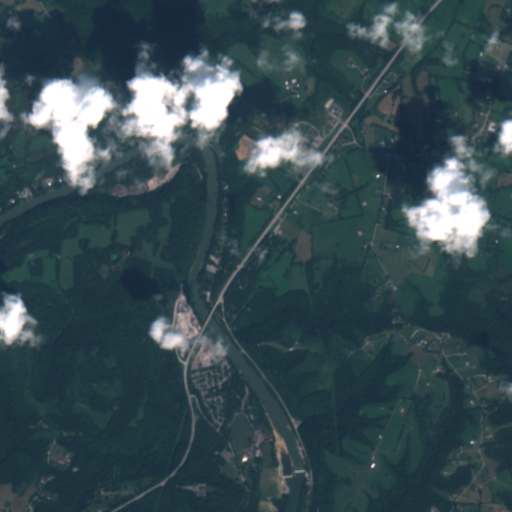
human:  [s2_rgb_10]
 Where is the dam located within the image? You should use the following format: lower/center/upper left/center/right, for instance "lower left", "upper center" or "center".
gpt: The dam is located in the lower center of the image.
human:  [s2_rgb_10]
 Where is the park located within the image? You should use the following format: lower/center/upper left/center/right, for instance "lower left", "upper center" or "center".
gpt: The park is located in the lower left of the image.
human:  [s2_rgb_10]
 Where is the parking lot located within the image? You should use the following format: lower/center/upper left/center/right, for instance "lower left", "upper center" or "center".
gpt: The parking lot is located in the lower center of the image.
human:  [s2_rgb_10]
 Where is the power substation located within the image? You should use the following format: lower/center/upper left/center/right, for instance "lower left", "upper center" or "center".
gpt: The power substation is located in the upper center of the image.
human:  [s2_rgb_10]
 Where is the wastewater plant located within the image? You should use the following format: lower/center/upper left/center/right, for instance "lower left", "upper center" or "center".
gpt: The wastewater plant is located in the upper right of the image.
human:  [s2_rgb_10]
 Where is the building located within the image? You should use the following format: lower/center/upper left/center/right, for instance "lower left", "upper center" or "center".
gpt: The building is located in the lower center of the image.
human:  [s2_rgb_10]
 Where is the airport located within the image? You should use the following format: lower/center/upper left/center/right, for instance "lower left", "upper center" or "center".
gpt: There is no airport in the image.